Interaction volume radius: 5 \u00c5
Interaction volume height: 15 \u00c5
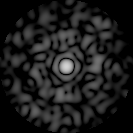
Disorder parameter: 0.8274